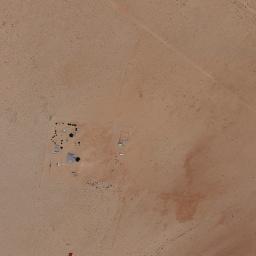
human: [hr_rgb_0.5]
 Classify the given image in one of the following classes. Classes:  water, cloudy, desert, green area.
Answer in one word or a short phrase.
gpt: desert